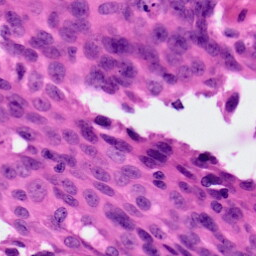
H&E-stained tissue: Ovarian